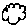
Label: cloud